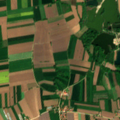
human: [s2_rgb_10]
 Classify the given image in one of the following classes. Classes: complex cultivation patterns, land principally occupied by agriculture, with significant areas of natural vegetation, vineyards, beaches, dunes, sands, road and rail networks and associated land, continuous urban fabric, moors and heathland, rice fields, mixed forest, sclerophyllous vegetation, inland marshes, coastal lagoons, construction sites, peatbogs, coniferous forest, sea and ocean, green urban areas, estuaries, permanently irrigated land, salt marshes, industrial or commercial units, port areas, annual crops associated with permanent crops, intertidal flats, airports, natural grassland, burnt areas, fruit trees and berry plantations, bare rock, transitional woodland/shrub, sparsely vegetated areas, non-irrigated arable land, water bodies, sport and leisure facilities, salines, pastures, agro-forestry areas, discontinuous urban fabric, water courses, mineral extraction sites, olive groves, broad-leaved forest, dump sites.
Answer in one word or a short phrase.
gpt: non-irrigated arable land, complex cultivation patterns, land principally occupied by agriculture, with significant areas of natural vegetation, water bodies